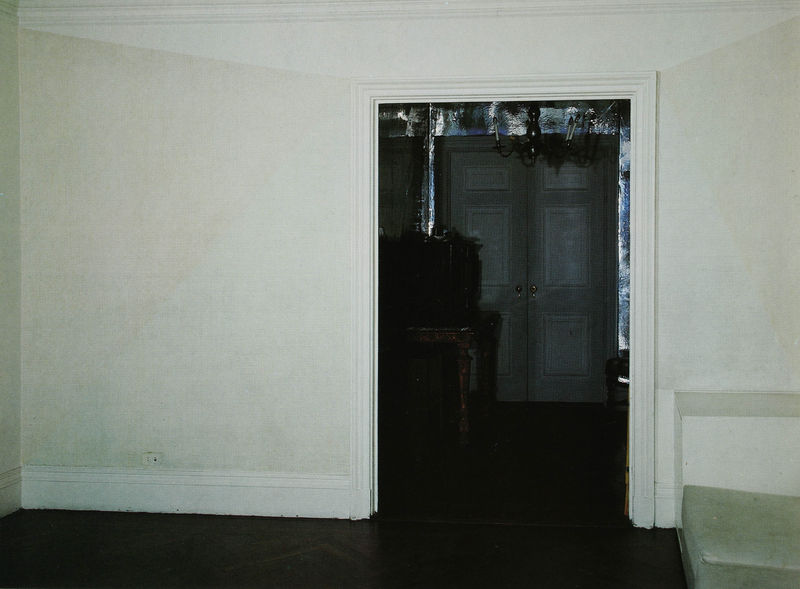
Titel: A wall divided into four parts
Künstler: Sol Lewitt
Standort: Perugia
Institution: Privatsammlung
Schlagwörter: dunkel, schlaf, weiß, abend, hell, lampe, nacht, profil, raum, schwarz, tisch, tür, zimmer, schloss, wand, rahmen, innenraum, einsamkeit, weite, boden, decke, kontrast, landleben, ansicht, türen, parkett, russland, leere, modern, türe, stille, wohnung, türrahmen, glänzend, leuchter, durchgang, mondlicht, foto, fotografie, wände, fussboden, eingang, alter, durchblick, ausstellung, kerzenleuchter, erleuchtet, sicht, unsichtbar, umzug, kassetten, museum, lamoe, installation, steckdose, fernseher, golden twenties, großeltern, alufolie, fussbodenleiste